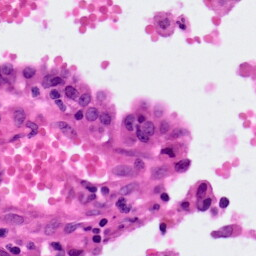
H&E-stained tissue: Lung